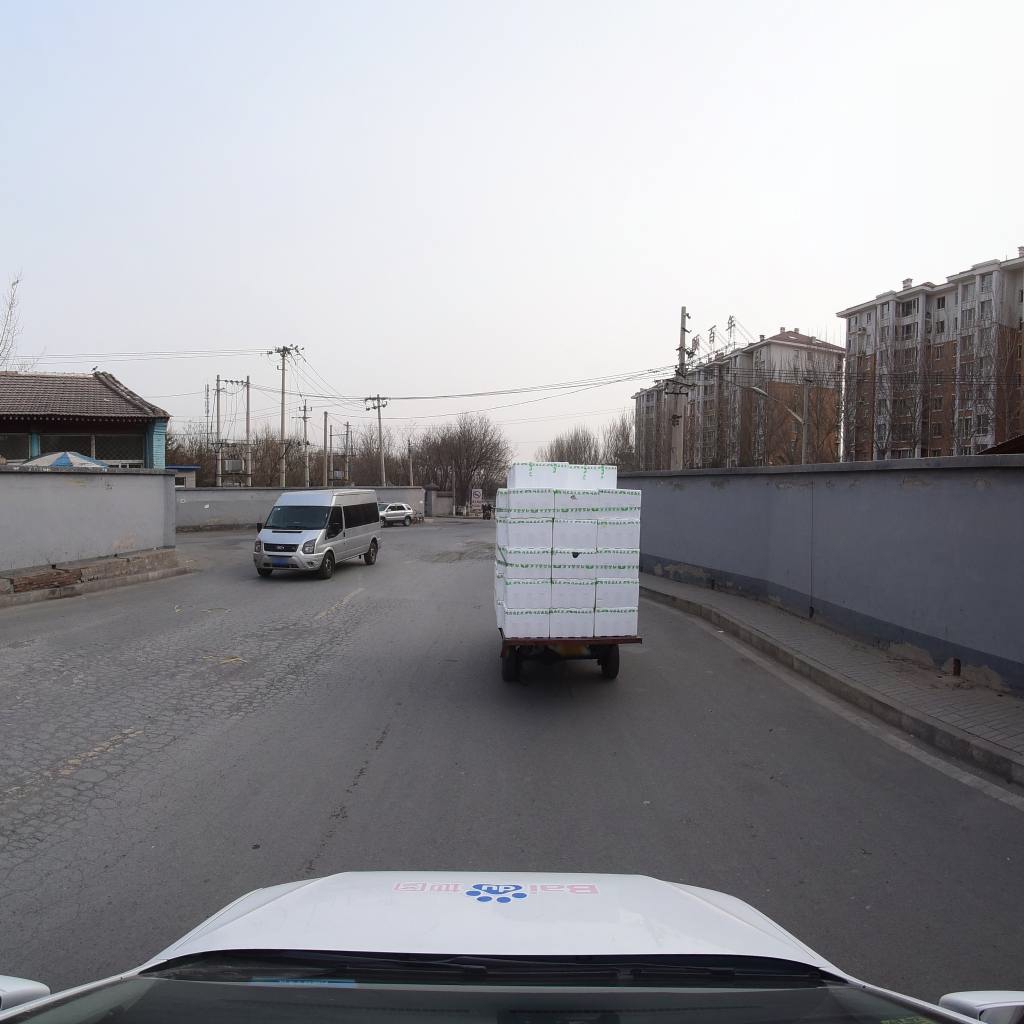
Region: Fengtai
Road damage annotations: alligator crack